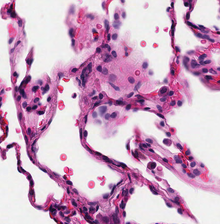
Tumor epithelial tissue: no
Tumor-associated stroma tissue: no
Normal tissue: yes